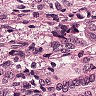
Metastatic tissue present: yes